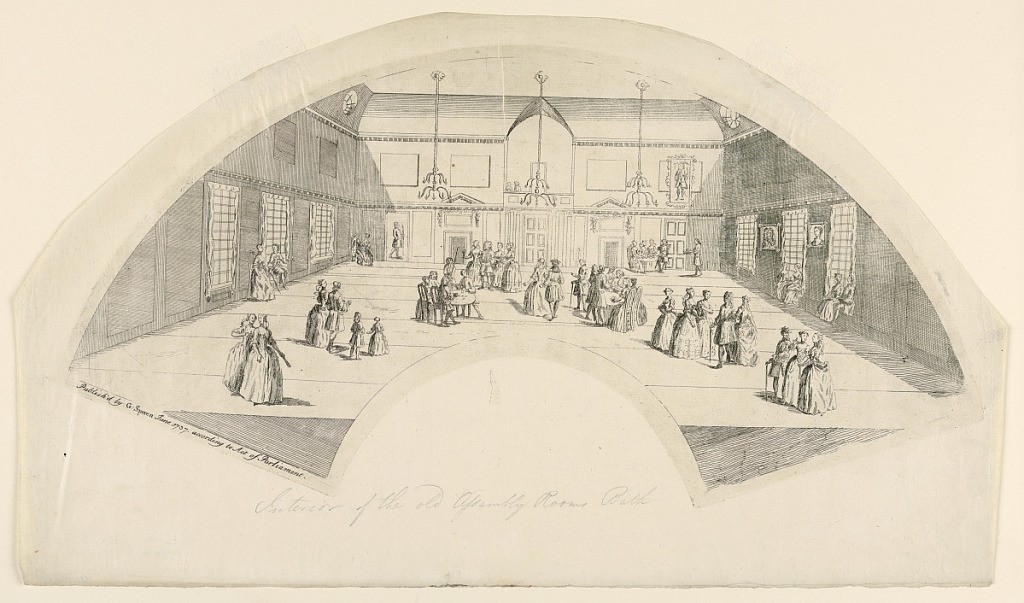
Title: Design for a Fan, Interio
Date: June 1865
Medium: Etching Support: white laid paper
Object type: Print
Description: Fan-shaped composition with field showing interior of large room populated by men and women who converse in small groups either seated or standing.